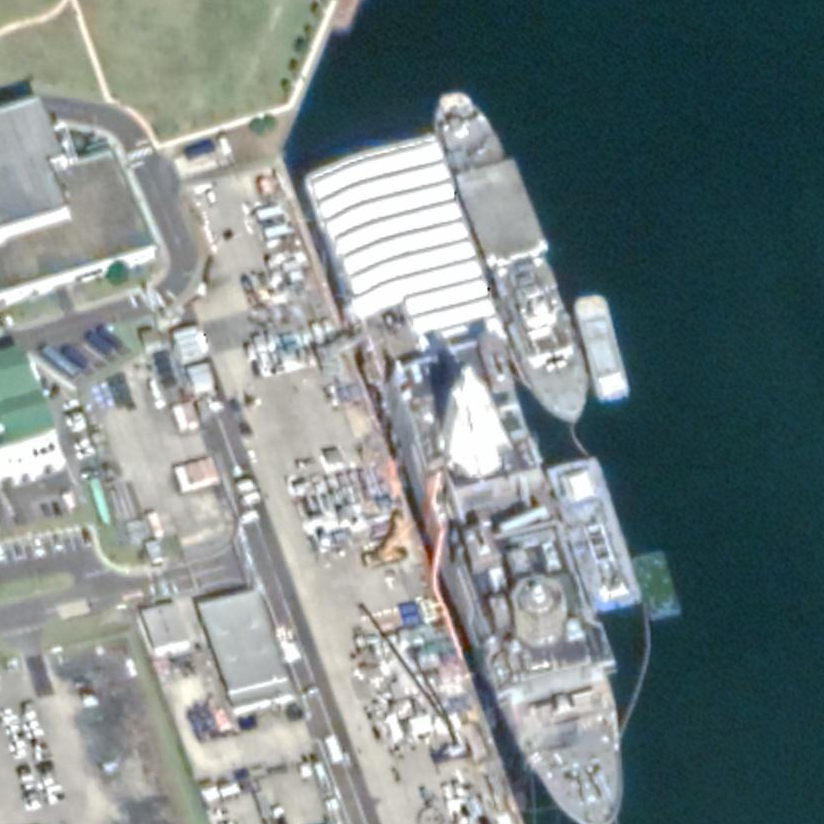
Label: combat